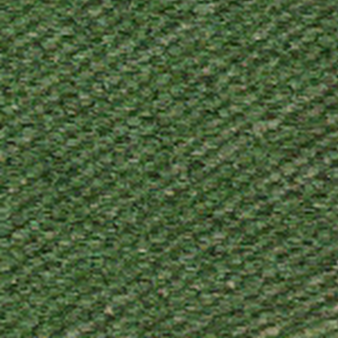
Label: other